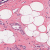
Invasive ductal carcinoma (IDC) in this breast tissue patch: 0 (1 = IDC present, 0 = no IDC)